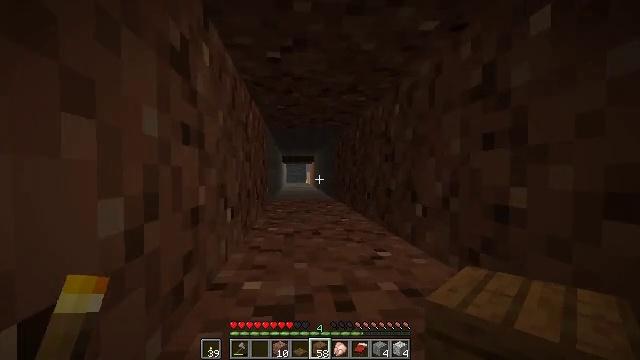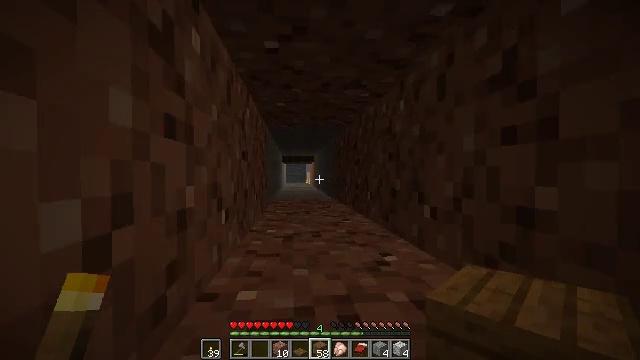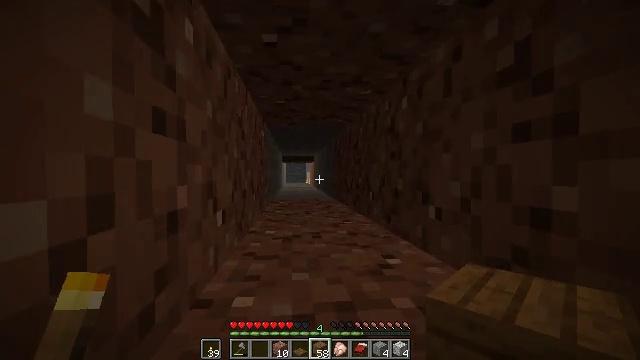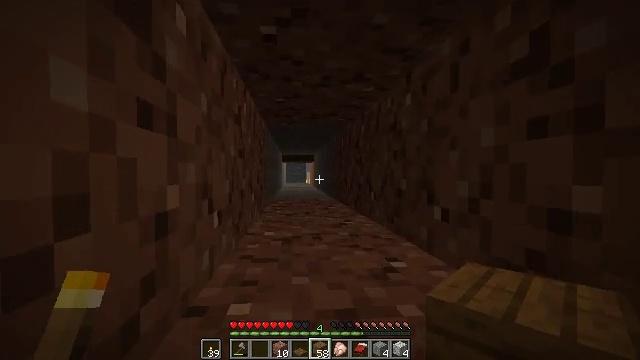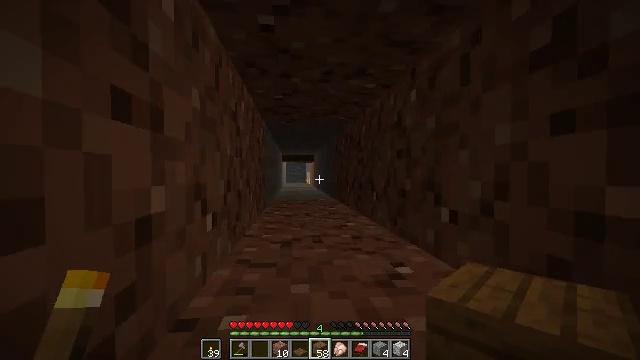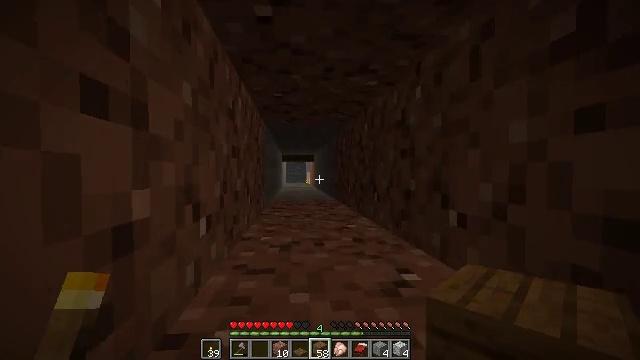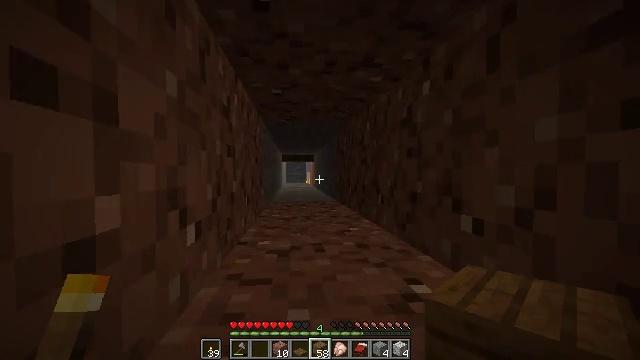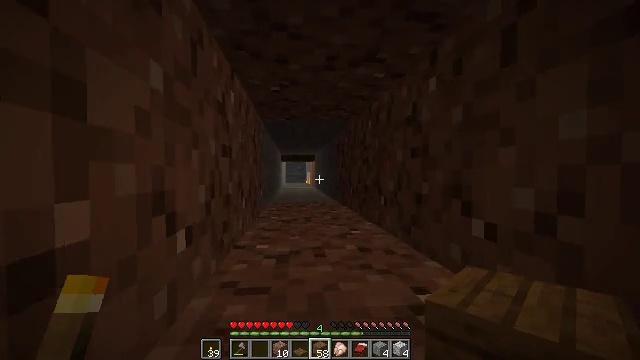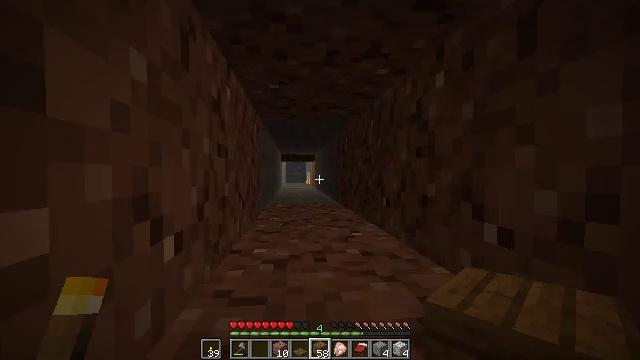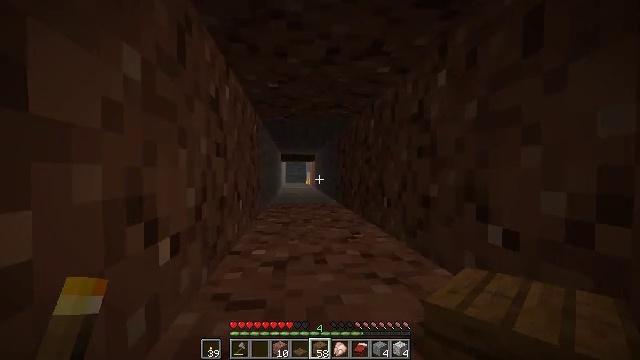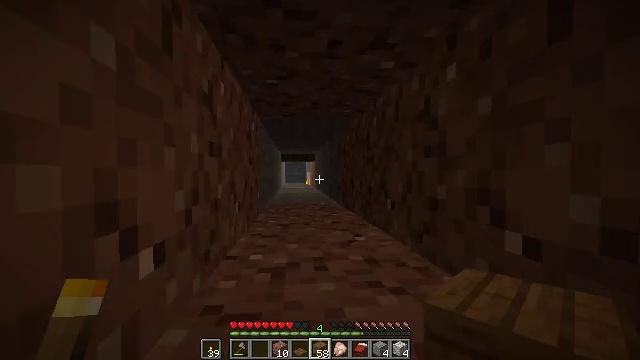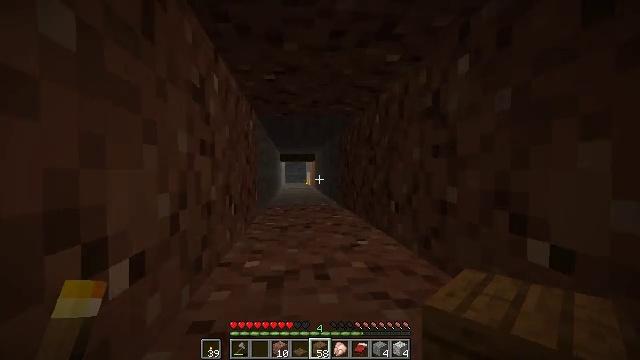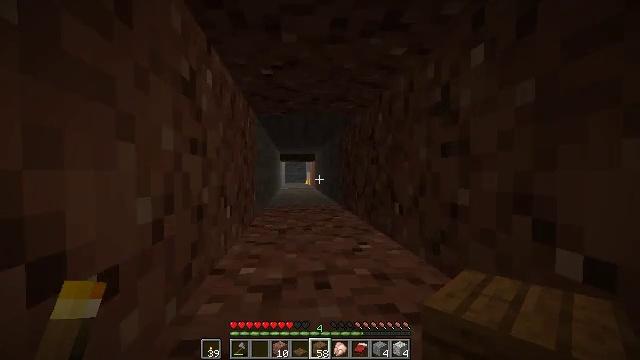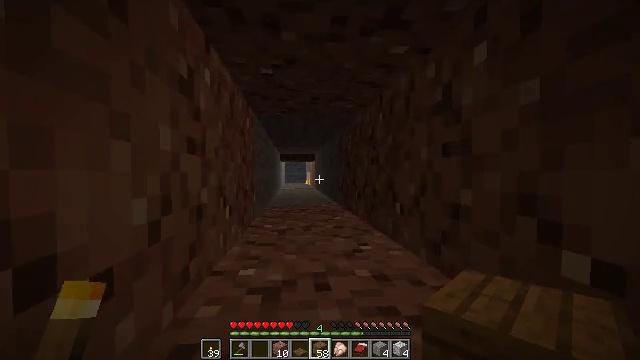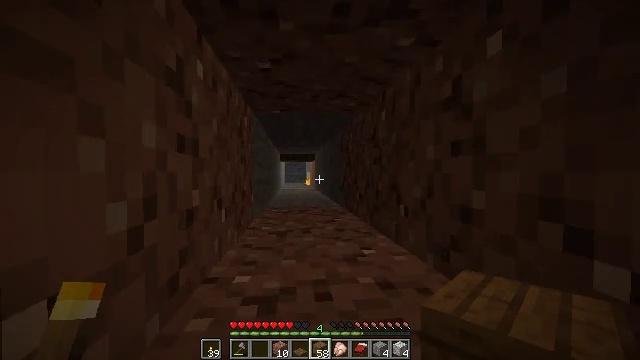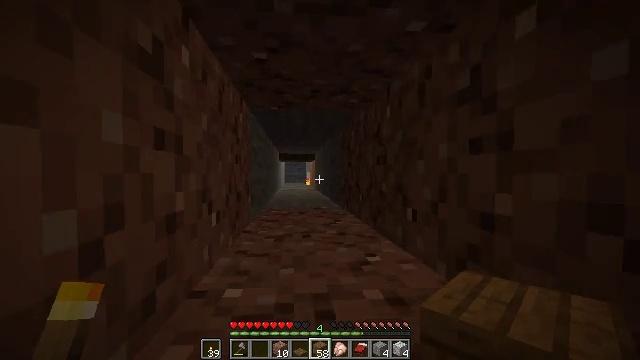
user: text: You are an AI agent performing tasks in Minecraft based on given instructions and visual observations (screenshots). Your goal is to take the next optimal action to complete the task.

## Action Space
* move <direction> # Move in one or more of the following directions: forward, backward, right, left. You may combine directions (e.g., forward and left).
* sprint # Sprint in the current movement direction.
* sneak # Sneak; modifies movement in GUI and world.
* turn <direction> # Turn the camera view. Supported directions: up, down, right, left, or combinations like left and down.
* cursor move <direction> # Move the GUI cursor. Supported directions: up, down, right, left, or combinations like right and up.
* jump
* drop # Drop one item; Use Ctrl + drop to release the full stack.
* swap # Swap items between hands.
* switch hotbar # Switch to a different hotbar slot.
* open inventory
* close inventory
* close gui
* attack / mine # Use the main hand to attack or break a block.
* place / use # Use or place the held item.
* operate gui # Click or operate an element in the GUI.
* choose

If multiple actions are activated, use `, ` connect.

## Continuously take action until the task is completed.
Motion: motion action
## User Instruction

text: Collect the spruce trapdoor from its position.
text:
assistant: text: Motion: move forward, sprint
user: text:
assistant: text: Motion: move forward, sprint
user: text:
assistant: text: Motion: move forward, sprint
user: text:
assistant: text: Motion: move forward, sprint
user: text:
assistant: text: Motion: move forward, sprint
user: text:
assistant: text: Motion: move forward, sprint
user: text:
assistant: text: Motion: move forward, sprint
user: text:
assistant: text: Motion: move forward, sprint
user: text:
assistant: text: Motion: move forward, sprint
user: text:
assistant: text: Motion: move forward, sprint
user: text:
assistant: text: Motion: move forward, sprint
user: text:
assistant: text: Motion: move forward, sprint
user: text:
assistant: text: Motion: move forward, sprint
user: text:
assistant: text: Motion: move forward, sprint
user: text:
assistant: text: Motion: move forward, sprint
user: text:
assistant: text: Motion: move forward, sprint
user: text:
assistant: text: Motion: move forward, sprint
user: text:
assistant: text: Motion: move forward, sprint
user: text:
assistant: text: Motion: move forward, sprint
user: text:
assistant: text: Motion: move forward, sprint
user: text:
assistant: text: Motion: move forward, sprint
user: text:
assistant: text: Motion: move forward, sprint
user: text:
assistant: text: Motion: move forward, sprint
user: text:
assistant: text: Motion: move forward, sprint
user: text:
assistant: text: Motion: move forward, sprint
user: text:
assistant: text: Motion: move forward, sprint
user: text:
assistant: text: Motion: move forward, sprint
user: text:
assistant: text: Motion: move forward, sprint
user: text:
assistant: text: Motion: move forward, sprint
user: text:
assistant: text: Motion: move forward, sprint